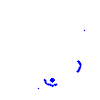
Particle: electron